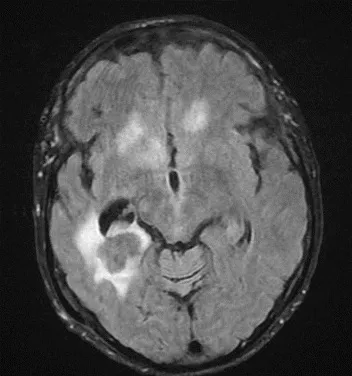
MRI at time of progression 4 weeks later.
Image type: radiology (mri)